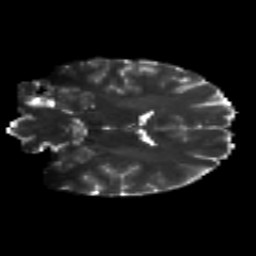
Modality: T2w
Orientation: coronal
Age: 28
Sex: male
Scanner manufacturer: siemens
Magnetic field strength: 3 T
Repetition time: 8.8 s
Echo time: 0.085 s